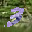
Label: 3